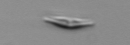
Label: pennate